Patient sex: M
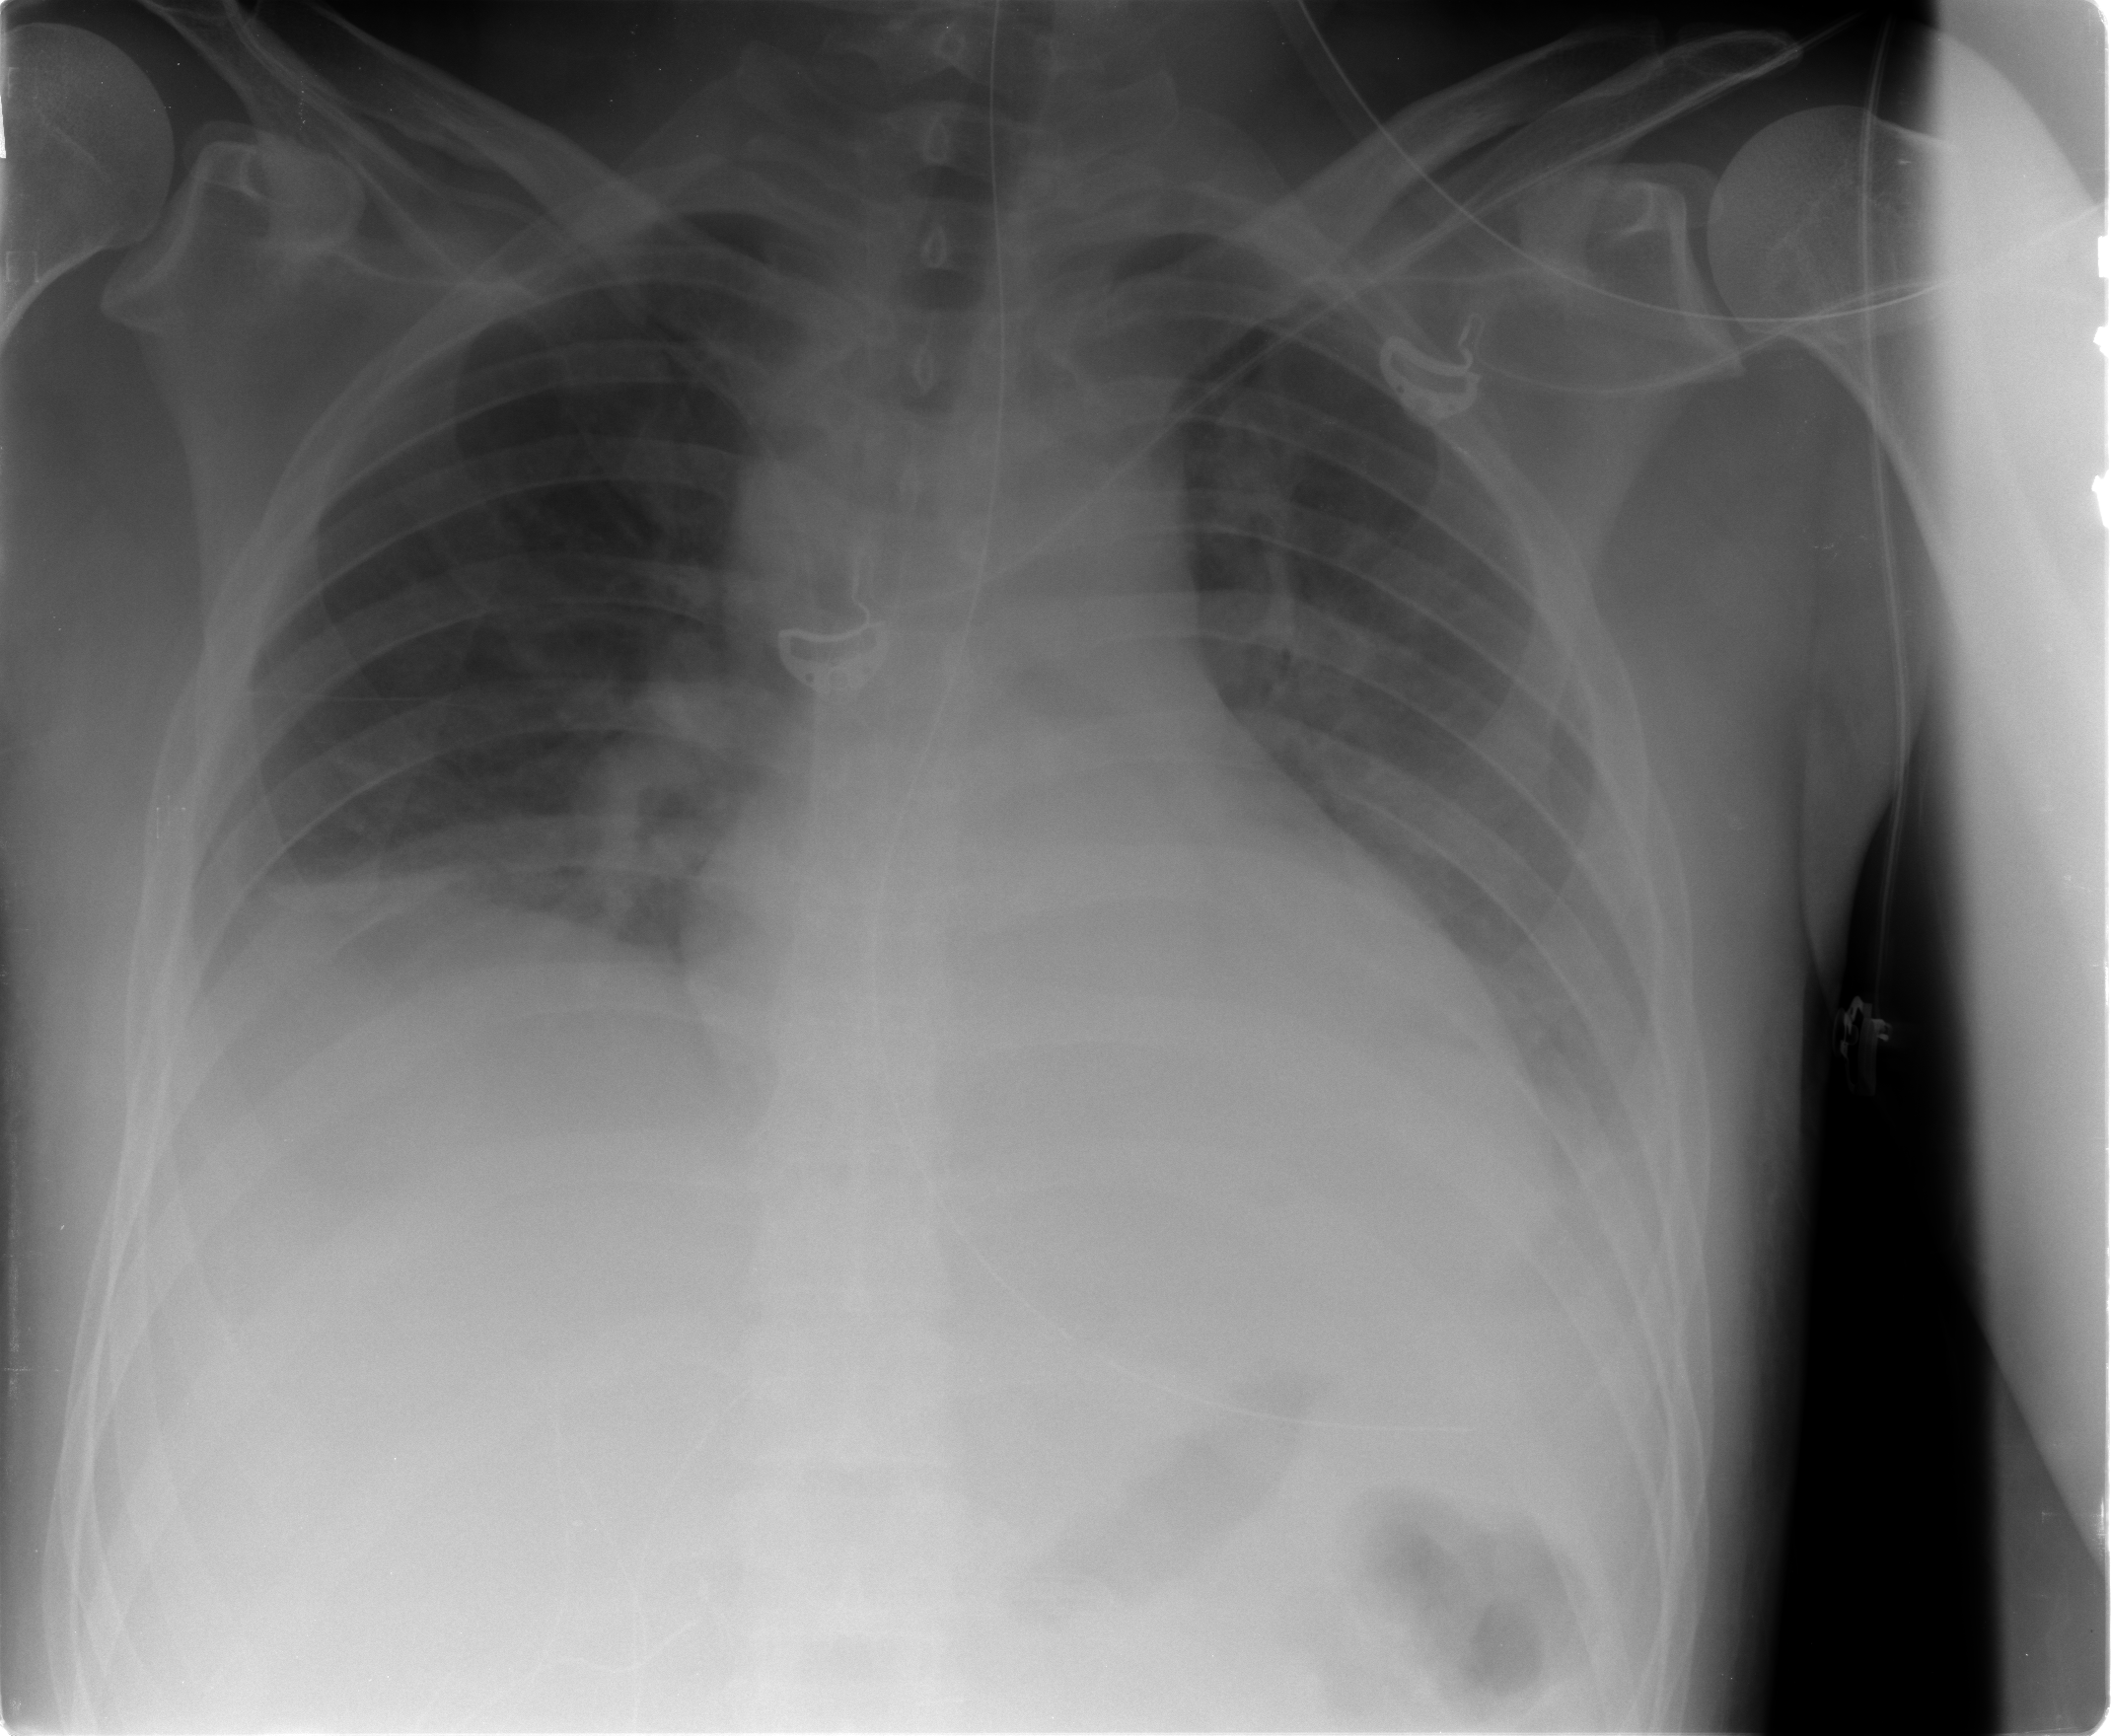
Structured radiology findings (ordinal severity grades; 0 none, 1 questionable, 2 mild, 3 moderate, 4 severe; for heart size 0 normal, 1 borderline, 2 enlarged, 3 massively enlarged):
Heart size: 2
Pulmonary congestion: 2
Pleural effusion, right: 2
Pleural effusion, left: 2
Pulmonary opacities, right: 2
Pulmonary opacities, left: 0
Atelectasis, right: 2
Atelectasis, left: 2